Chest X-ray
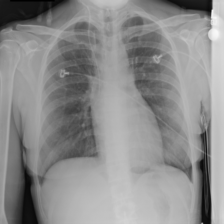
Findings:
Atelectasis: negative
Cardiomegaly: negative
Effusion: negative
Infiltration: negative
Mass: negative
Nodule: negative
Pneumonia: negative
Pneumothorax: negative
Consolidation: negative
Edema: negative
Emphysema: negative
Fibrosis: negative
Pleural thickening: negative
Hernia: negative